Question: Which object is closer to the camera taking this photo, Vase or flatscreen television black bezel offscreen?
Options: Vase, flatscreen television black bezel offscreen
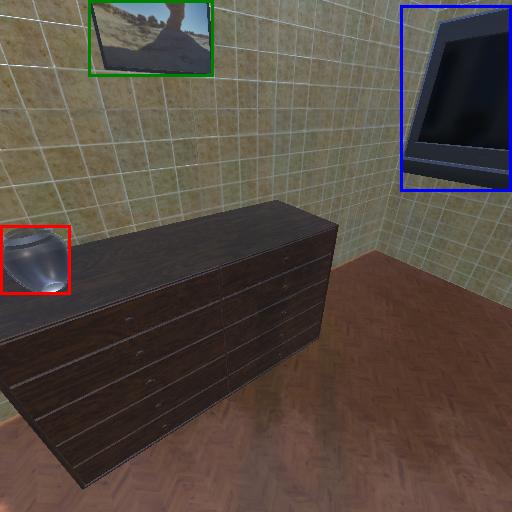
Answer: Vase